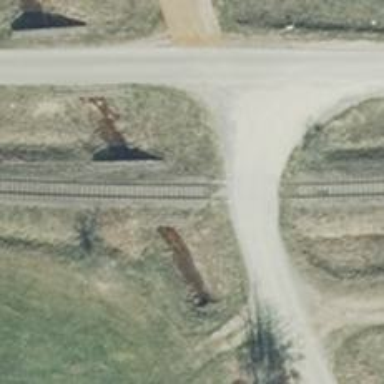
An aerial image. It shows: Disused railway bridge.